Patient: sex M, age 25
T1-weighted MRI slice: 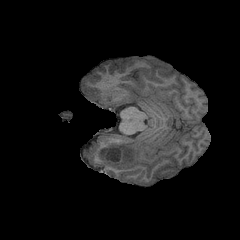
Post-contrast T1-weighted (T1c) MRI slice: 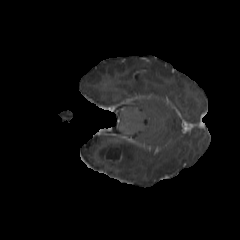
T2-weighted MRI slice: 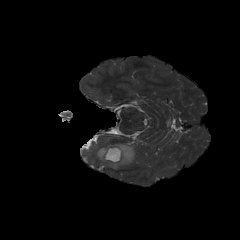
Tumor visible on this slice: yes
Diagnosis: Astrocytoma, IDH-mutant
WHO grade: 2